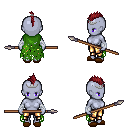
a pixel art fantasy rpg character, female body template, dark elf, purple skin, green tattered cape, gold greaves, brunette mohawk hairstyle, silver tiara, white cloth bandages, brown slippers, spear, four views (front, back, left, right), 2x2 character sprite sheet, small pixel art, hard edges, no anti-aliasing